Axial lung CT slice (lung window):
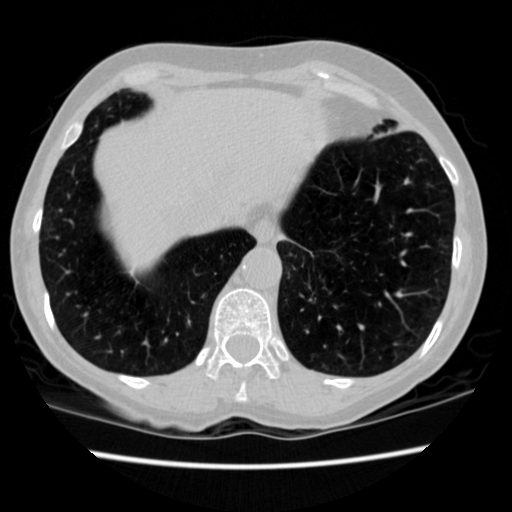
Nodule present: no